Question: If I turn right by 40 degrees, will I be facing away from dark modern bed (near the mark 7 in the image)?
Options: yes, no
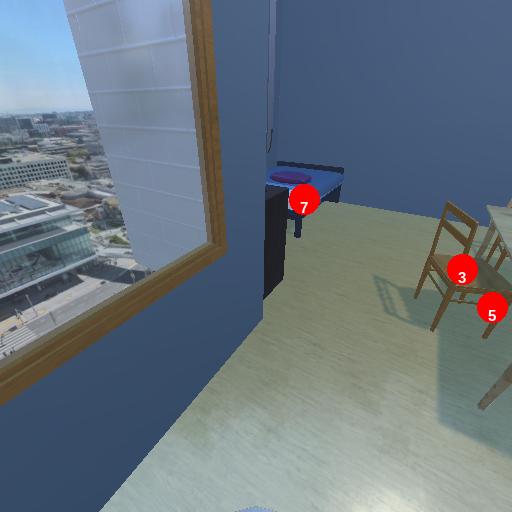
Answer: yes